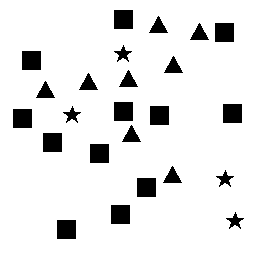
Squares: 12
Triangles: 8
Stars: 4
Total shapes: 24